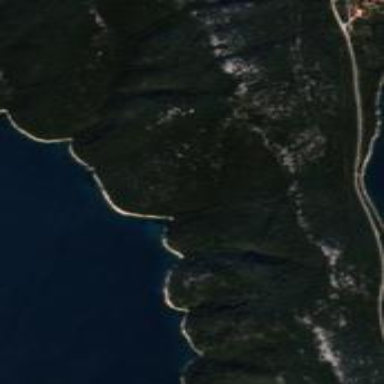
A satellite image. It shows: Beautiful bay with natural surroundings.